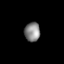
Tissue: lung
Cell type: Epithelial cells
Senescence score: 0.2128
Nuclear area (px): 289
Mean DAPI intensity: 135.903